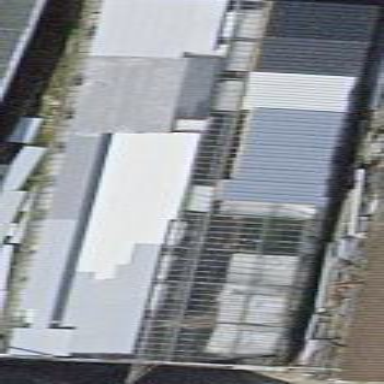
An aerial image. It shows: Greenhouse.